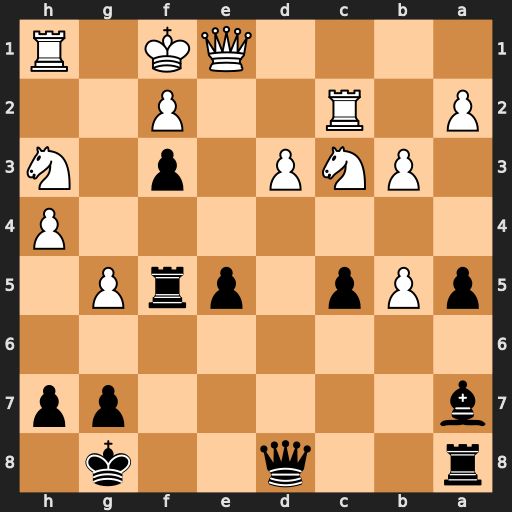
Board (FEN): r2q2k1/b5pp/8/pPp1prP1/7P/1PNP1p1N/P1R2P2/4QK1R
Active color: b
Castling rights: -
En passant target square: -
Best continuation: Qxd3+ Kg1 Qxc2 Qe4 Qxe4